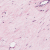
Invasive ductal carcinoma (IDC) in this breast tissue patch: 0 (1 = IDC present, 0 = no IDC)